Group 1:
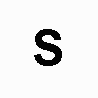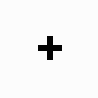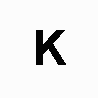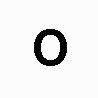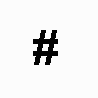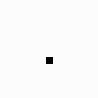
Group 2:
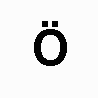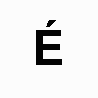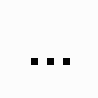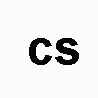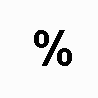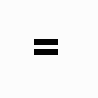
Rule separating the two groups: One object vs. two or more objects.
Concepts: number
Author: Merse E. Gáspár